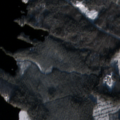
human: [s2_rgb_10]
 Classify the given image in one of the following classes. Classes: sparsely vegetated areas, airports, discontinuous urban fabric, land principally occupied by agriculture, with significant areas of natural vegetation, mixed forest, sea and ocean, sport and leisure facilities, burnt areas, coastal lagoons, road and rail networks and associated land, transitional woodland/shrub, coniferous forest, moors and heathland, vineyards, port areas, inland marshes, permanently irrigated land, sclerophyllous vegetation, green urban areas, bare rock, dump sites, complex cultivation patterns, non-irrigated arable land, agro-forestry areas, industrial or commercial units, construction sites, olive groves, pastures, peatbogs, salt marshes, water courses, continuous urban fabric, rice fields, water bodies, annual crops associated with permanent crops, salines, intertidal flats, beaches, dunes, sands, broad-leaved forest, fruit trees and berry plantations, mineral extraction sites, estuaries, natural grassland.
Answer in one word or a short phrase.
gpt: coniferous forest, mixed forest, water bodies